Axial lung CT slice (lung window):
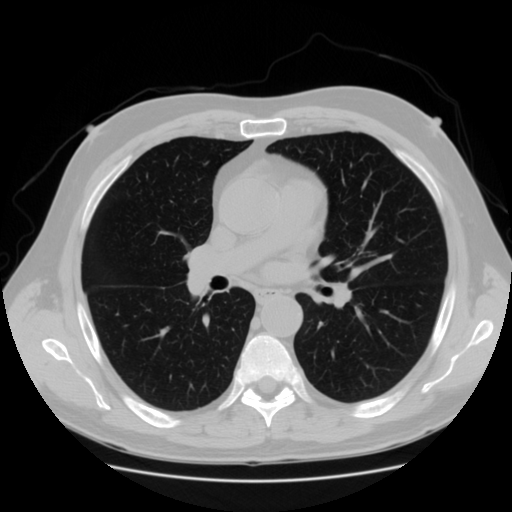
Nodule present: no